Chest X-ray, PA view. Patient: 57 years old, sex F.
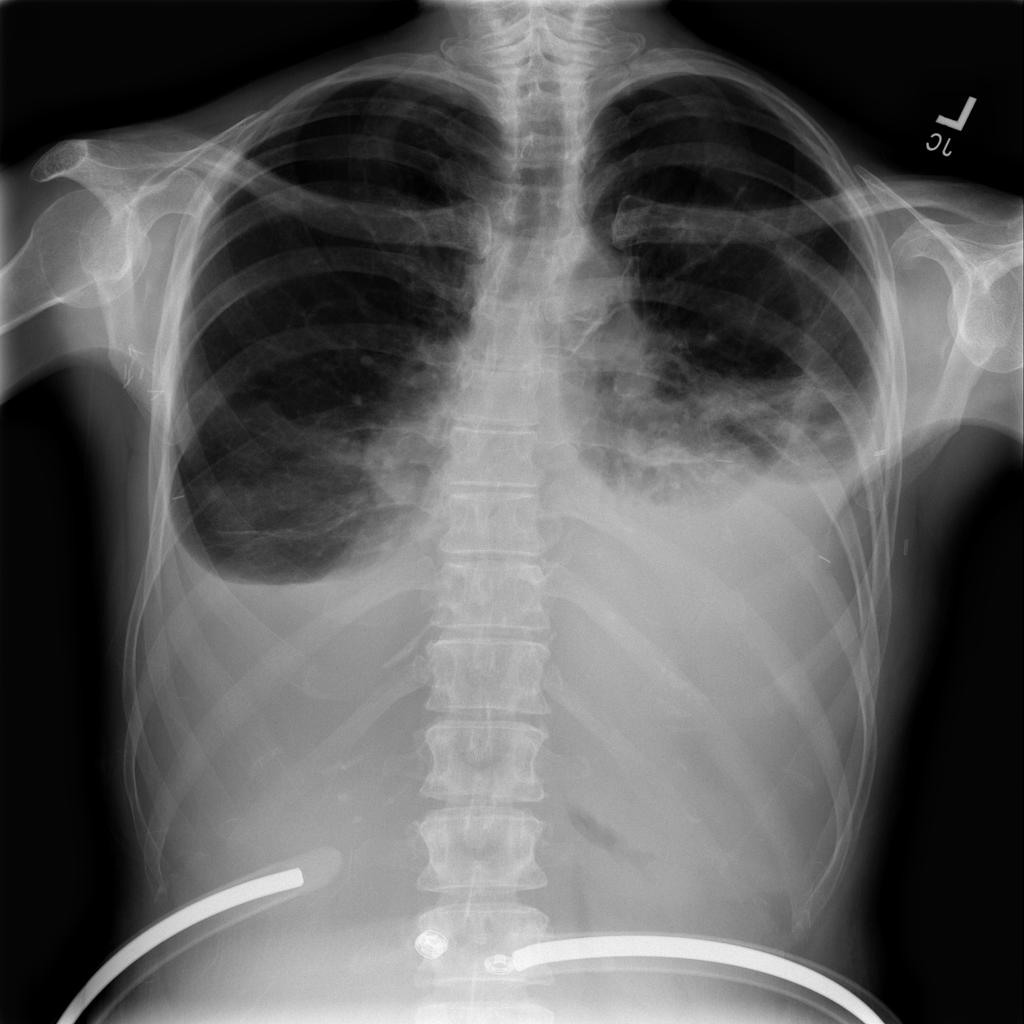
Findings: Atelectasis, Consolidation